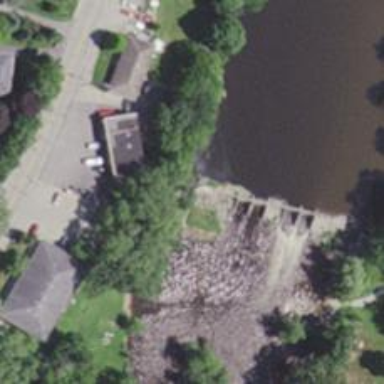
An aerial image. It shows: Dam across waterway.